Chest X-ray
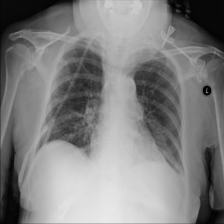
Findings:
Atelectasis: negative
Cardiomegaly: negative
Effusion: negative
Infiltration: positive
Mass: negative
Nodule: negative
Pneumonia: negative
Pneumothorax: negative
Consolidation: negative
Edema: negative
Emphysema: negative
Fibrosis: negative
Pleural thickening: negative
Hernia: negative